Question: I am working for a program that solves the problem of finding the maximum length of Longest common subsequence in given two strings, I've observed it doesn't show me the first character of my 2 strings in the resultant matrix.
Example - Two strings are
- -
Result -

---
> There is no fault in the Algorithm, but probably there may be some
glitches in my C code.
Code -
'''
#include<stdio.h>
#include<string.h>
#define size 20
char A[size],B[size];
int i,j,A_len,B_len;
int score[size][size];
void main()
{
printf(" Enter first string
");
scanf("%s",A);
printf(" Enter second string
");
scanf("%s",B);
printf("
");
A_len = strlen(A);
B_len = strlen(B);
A[0] = ' ';
printf(" ");
for(i=1;i<=B_len;i++)
printf("%5c",toupper(B[i]));
printf("
");
for(i=0;i<=A_len;i++)
{
for(j=0;j<=B_len;j++)
{
if(i==0 || j==0)
score[i][j]=0;
else if(A[i] == B[j] )
score[i][j] = score[i-1][j-1] + 1;
else
{
if(score[i][j-1]>score[i-1][j])
score[i][j] = score[i][j-1];
else
score[i][j] = score[i-1][j];
}
}
}
for(i=0;i<=A_len;i++)
{
printf(" %c",toupper(A[i]));
for(j=0;j<=B_len;j++)
printf("%5d",score[i][j]);
printf("
");
}
if(score[A_len][B_len] != 0)
{
printf("Longest common subsequence is of %d length : ",score[A_len][B_len]);
}
else
printf("longest common subsequence not found");
}
'''
The code is for all strings, but it is not showing input string names in result as they are provided, it skips the first character of both strings, and unfortunately I am getting no reason for this behavior, please help me to resolve this problem.
Thanks
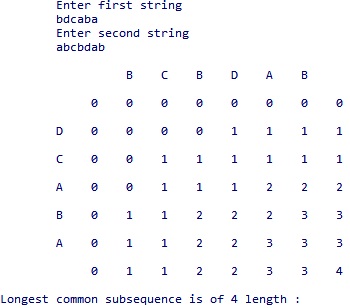
Answer: Apppend this code after 15th line of your code, and Delete your previous 16,17,18 and 19th line. It is working.
I guess ,the problem you are facing is because you are reading string with %s and you want to compare your string after first letter so that you can place a 0 there, ?
---
'''
for(i=0;i<A_len;i++)
temp[i+1] = A[i];
for(i=1;i<=A_len;i++)
A[i] = temp[i];
A[0] = ' ';
for(i=0;i<B_len;i++)
temp[i+1] = B[i];
printf(" ");
for(i=1;i<=B_len;i++)
{
B[i] = temp[i];
printf("%5c",toupper(B[i]));
}
'''